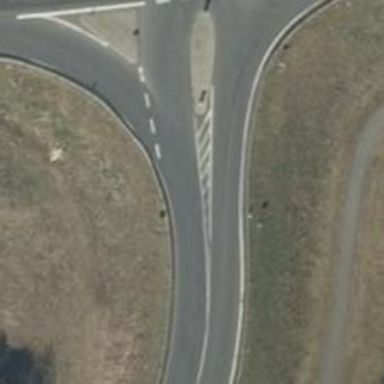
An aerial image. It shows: Asphalt trunk link road.